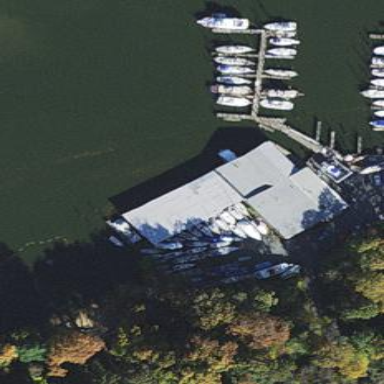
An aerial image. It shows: Boathouse.